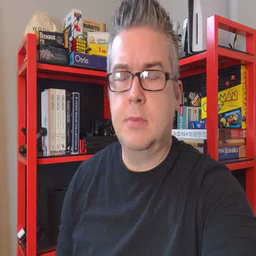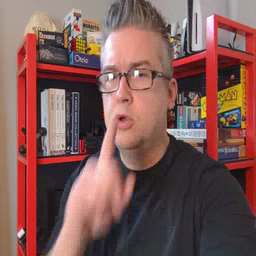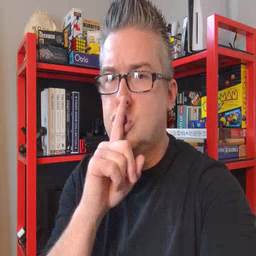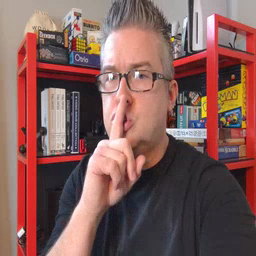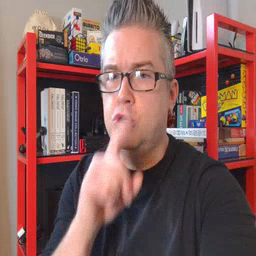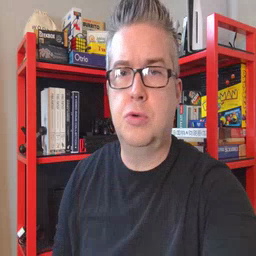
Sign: shhh